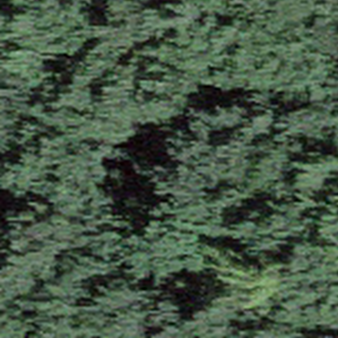
Label: other